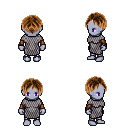
a pixel art fantasy rpg character, female body template, dark elf, purple skin, chain mail, metal pants, brown parted hairstyle, leather bracers, four views (front, back, left, right), 2x2 character sprite sheet, small pixel art, hard edges, no anti-aliasing